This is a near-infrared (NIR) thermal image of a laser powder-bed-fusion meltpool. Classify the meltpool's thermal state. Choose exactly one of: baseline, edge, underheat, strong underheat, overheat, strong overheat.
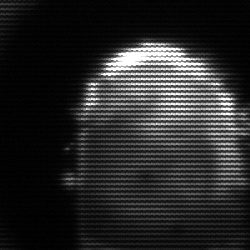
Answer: baseline